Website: home-depot
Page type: account-selection
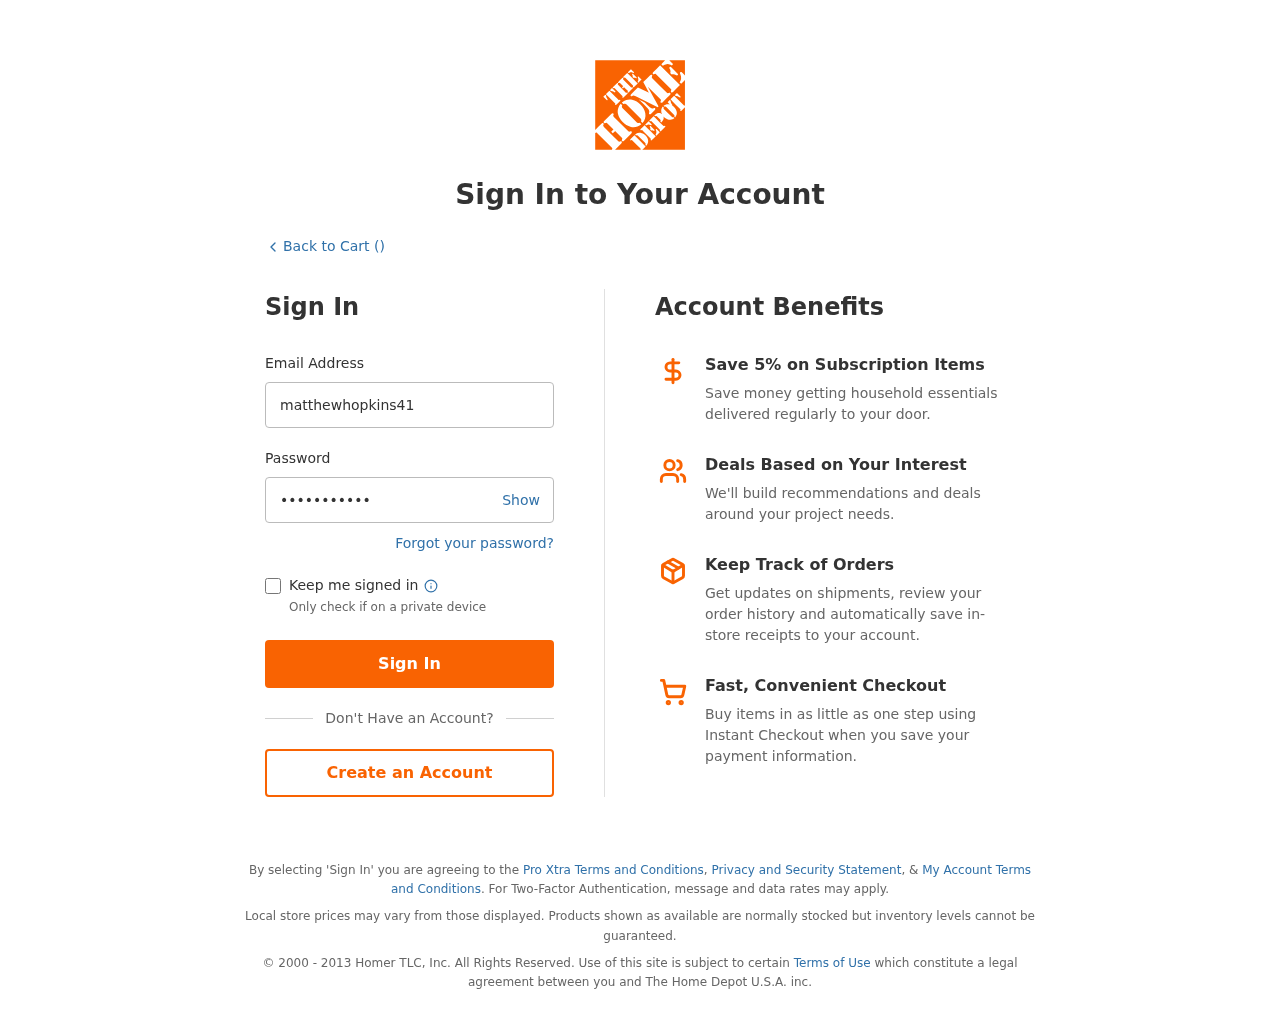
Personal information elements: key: PII_LOGIN_USERNAME
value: matthewhopkins41